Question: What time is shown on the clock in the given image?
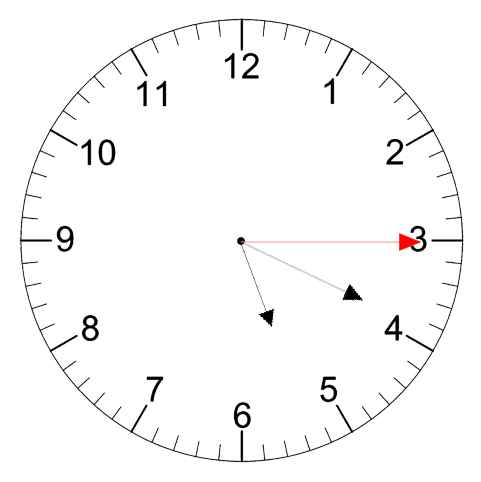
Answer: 05:19:15